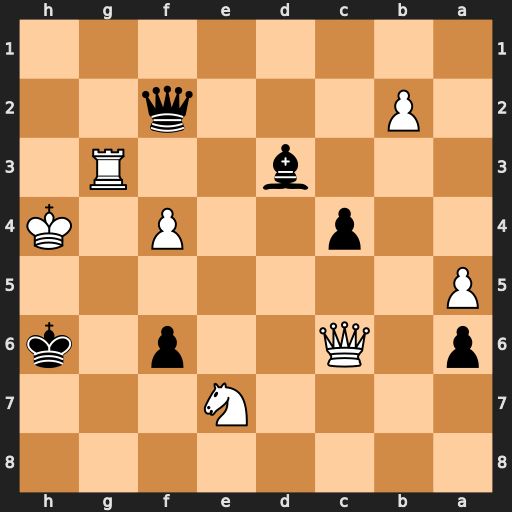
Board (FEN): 8/4N3/p1Q2p1k/P7/2p2P1K/3b2R1/1P3q2/8
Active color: b
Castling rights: -
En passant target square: -
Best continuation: Qh2+ Rh3 Qxf4#